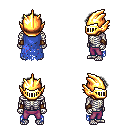
a pixel art fantasy rpg character, male body template, skeleton, blue tattered cape, magenta pants, gray curly afro hairstyle, gold helm, cloth bracers, four views (front, back, left, right), 2x2 character sprite sheet, small pixel art, hard edges, no anti-aliasing